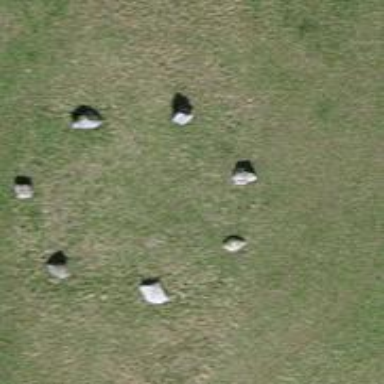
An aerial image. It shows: Rune stone with historical significance.